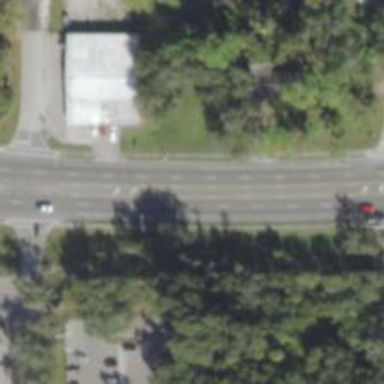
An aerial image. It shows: Asphalt road designated as trunk highway.